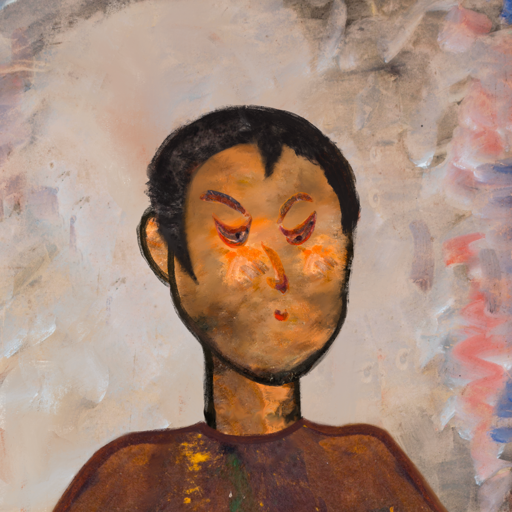
Background: Roy_Bahadur, Head And Neck Side: Gypsy_Queen, Face Side: Hypocrite, Bust: Comrade, Hair Side: Roy_Bahadur, Head Accessory: Blank, Second Necklace: Blank, Necklace: Blank, Baby: Blank